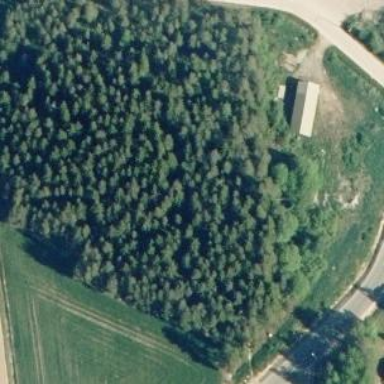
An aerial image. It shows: Forest area.